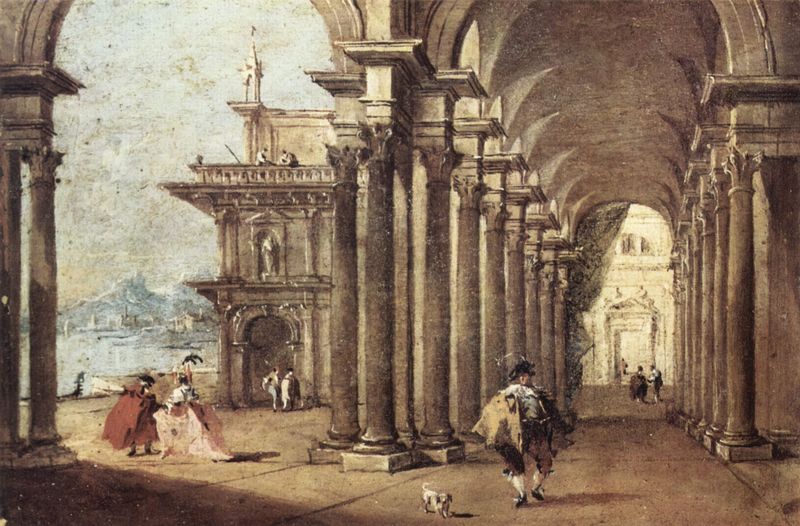
Titel: Laubengang am Ufer eines Flusses
Künstler: Francesco de' Guardi
Standort: Bergamo
Institution: Pinacoteca dell'Accademia 'Carrara'
Schlagwörter: berg, blau, dunkel, feder, gemälde, himmel, mann, meer, schatten, umhang, wasser, weiß, frauen, gelb, landschaft, menschen, ocker, see, stadt, ufer, braun, frau, fussgänger, grau, hell, hintergrund, hut, hüte, kleid, kleider, licht, marmor, männer, schwarz, säule, säulen, ausblick, dame, gebäude, hund, rot, schirm, schloss, sonnenschirm, gespräch, rock, architektur, barock, falten, sockel, stein, sonne, boden, figur, gewand, mantel, gewänder, paar, personen, rosa, skulptur, statue, balkon, schiffe, sommer, ansicht, bogen, italien, perspektive, vedute, venedig, berge, tag, platz, hafen, romantik, geländer, tor, bucht, galerie, bögen, fussboden, gang, loggia, gewölbe, palast, torbogen, balustrade, spaziergang, schwert, ritter, arkaden, kapitelle, kapitell, sims, gesims, handwerker, ionisch, portikus, rundbögen, basis, freundlich, korinthisch, reifrock, steinplatten, lagune, kollonaden, tonnengewölbe, basen, säulenreihe, kolonnaden, wandelgang, gondel, masken, dogenpalast, markusplatz, canal grande, venezianisch, venezien, gerg, pallast, palazo, veneuien, ärkaden